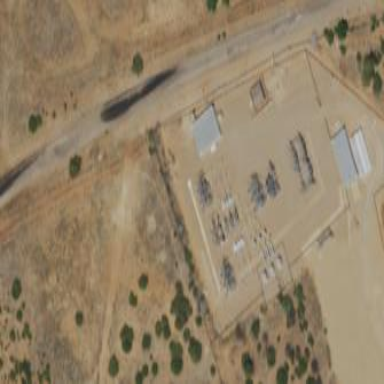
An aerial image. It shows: Power substation.